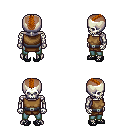
a pixel art fantasy rpg character, male body template, skeleton, leather chest armor, teal pants, brunette short mohawk hairstyle, ghillies, four views (front, back, left, right), 2x2 character sprite sheet, small pixel art, hard edges, no anti-aliasing